Question: I am working a web application that has been coded by someone else. Loading the index page, if I open the Chrome debugger and look at the Sources tab I see the following (notice the files highlighted in blue):

They are not contained anywhere in my project, and I don't even have an E drive. They don't appear to be downloaded in any requests on the Network tab either, even after a cache-clear. The green highlighted files are present as expected in the Scripts folder and are referenced from my HTML.
Firefox / Firebug does not show any sign of these extra blue files.
If I open helix.container.js (the green one above), then for each of the blue files I see code like this, which is followed by the source code for that file:
'''
function(require,module,exports){
/**
* Helix.Ajax.js
*/
...
'''
So it appears that helix.container.js is a bundled version of all the blue files. So therefore does Chrome somehow know this, and attempts to "unbundle" it back into its original files for display in the debugger? If so, where is the path "e:uilds" coming from? Can it be disabled? Is there documentation?
Can anyone shed some light on this behavior?
This is using Chrome 30.0.1599.101.
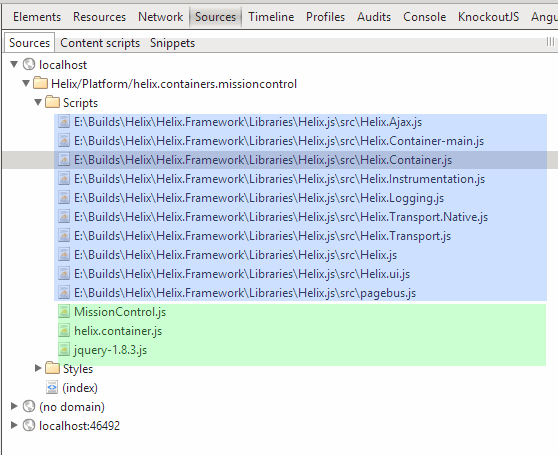
Answer: I believe you are looking for source maps:
<URL>